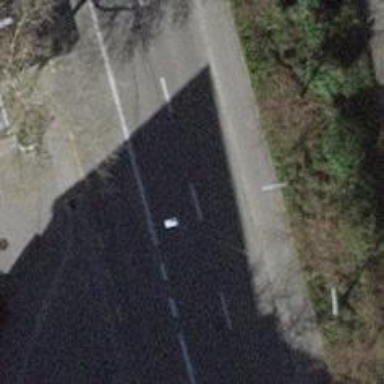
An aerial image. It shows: Primary highway with asphalt surface and designated cycle lane.